Question: ### About the method
1. It is supposed to post data to the server side when session is valid.
2. [Check Session Locally] - [Refresh] - [Send Data]
3. [if 401 happens] - [Refresh] - [Send Data]
### I'm not sure about
1. If there is any redundancy in the "IF" condition and "try-catch" block, that could be simplified.
2. Also, not familiar with the Task and async stuff, is the way that put the "PendRefresh" task inside correct or appropriate?
Appreciated for any suggestion!
'''
private async Task<TResult> PostRequestAsync<TResult>(ServerRequest request)
{
//check if expired on client side
if (LocalHelper.IsExpired(request))
{
request.Token = await PendRefresh().ConfigureAwait(false); //[Refresh]
}
try
{
return await PostServerAsync<TResult>(request).ConfigureAwait(false); //[Send Data]
}
catch (ServerException e)
{
//session expired on the server side
if (e.Code == HttpStatusCode.Unauthorized)
{
request.Token = await PendRefresh().ConfigureAwait(false); //[Refresh]
return await PostServerAsync<TResult>(request).ConfigureAwait(false); //[Send Data]
}
}
return default;
//Q2, is this OK?
async Task<string> PendRefresh()
{
//something here
}
}
'''
### Edit:
added a simple flow there

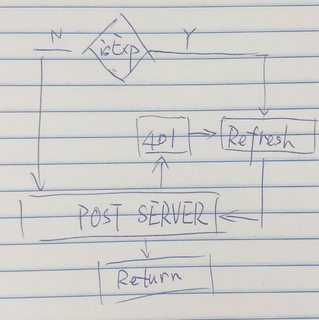
Answer: What you have now is at least very readable.
You are repeating yourself a bit with the "refresh" and "send data" but given that I can see all of the workflow and failure points in one screen, I value that more than a more generic approach.
The only reason I would change this is if the refresh or send data functions became non-trivial and interfered with understanding the authentication workflow.
If you do want to re-architect this as an exercise, I think the technique you're looking for is a "<URL>".